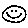
Label: smiley face